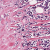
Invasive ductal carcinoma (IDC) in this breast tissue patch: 1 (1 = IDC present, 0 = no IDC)